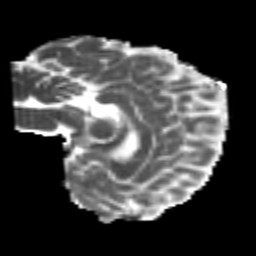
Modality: MD
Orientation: sagittal
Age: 26
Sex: female
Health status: healthy
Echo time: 0.074 s